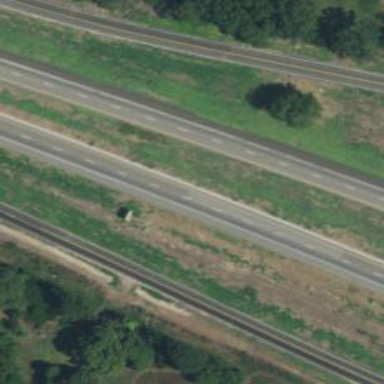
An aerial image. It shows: Asphalt motorway.